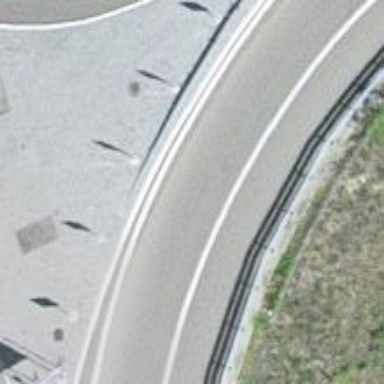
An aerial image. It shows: Trunk link highway with asphalt surface.